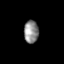
Tissue: skin
Cell type: Epithelial cells
Senescence score: 0.7253
Nuclear area (px): 321
Mean DAPI intensity: 142.576